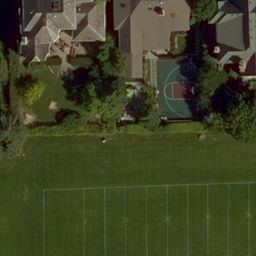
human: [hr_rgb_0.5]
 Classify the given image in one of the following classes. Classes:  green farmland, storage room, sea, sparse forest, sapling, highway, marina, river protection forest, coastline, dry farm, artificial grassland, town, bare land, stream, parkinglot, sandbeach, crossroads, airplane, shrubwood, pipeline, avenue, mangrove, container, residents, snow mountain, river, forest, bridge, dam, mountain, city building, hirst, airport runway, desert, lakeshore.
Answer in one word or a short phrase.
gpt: artificial grassland